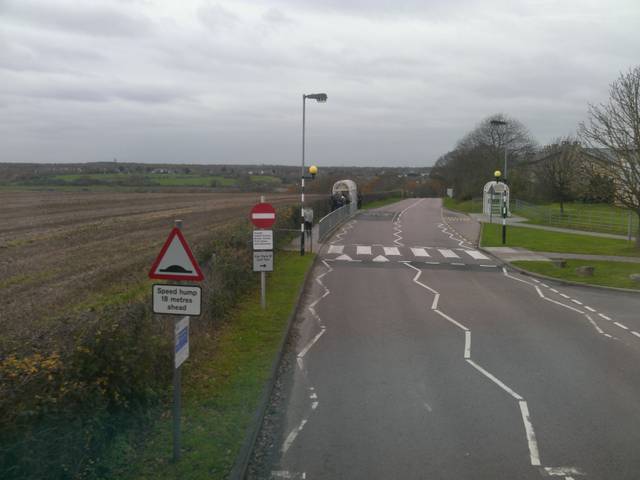
Region: United Kingdom
Coordinates: 51.874, 0.9481